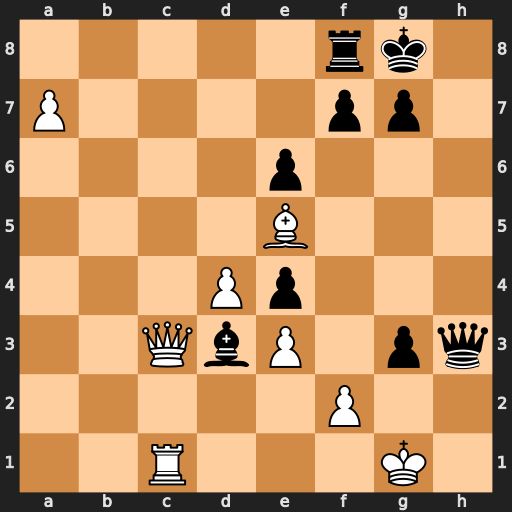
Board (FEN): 5rk1/P4pp1/4p3/4B3/3Pp3/2QbP1pq/5P2/2R3K1
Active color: w
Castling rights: -
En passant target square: -
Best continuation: fxg3 Ra8 Qb2